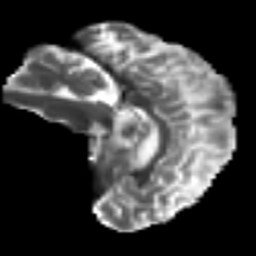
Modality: T2w
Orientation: sagittal
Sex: male
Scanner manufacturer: ge
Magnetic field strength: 3 T
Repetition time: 7 s
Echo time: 0.08 s